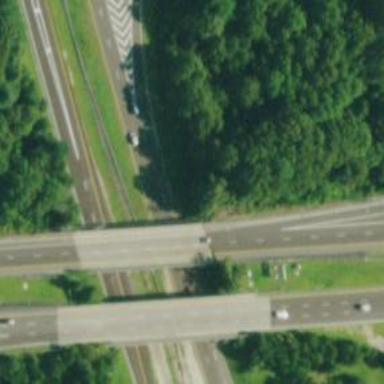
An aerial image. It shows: Motorway junction.